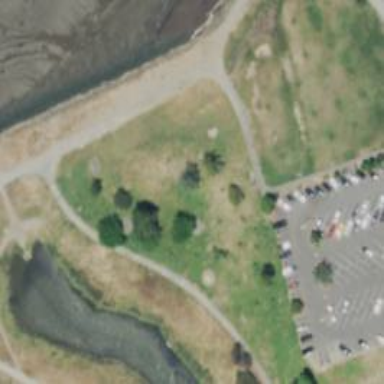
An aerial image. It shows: Memorial site with historic significance.